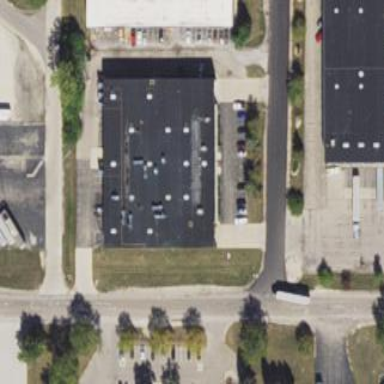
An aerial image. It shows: Commercial building.